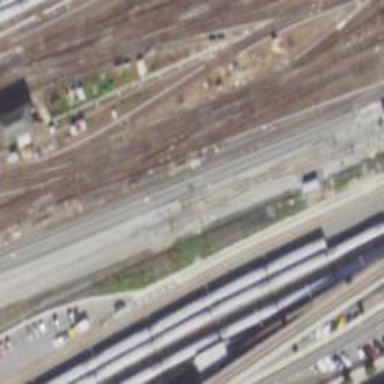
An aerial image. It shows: Electrified railway with rail tracks.